Question: Is there a standard hotkey grabber dialog in Qt like the standard color picker dialog? Something like the compiz key grabber dialog:

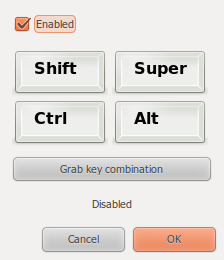
Answer: No, at least for now - you can contribute it :). <URL>